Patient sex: M
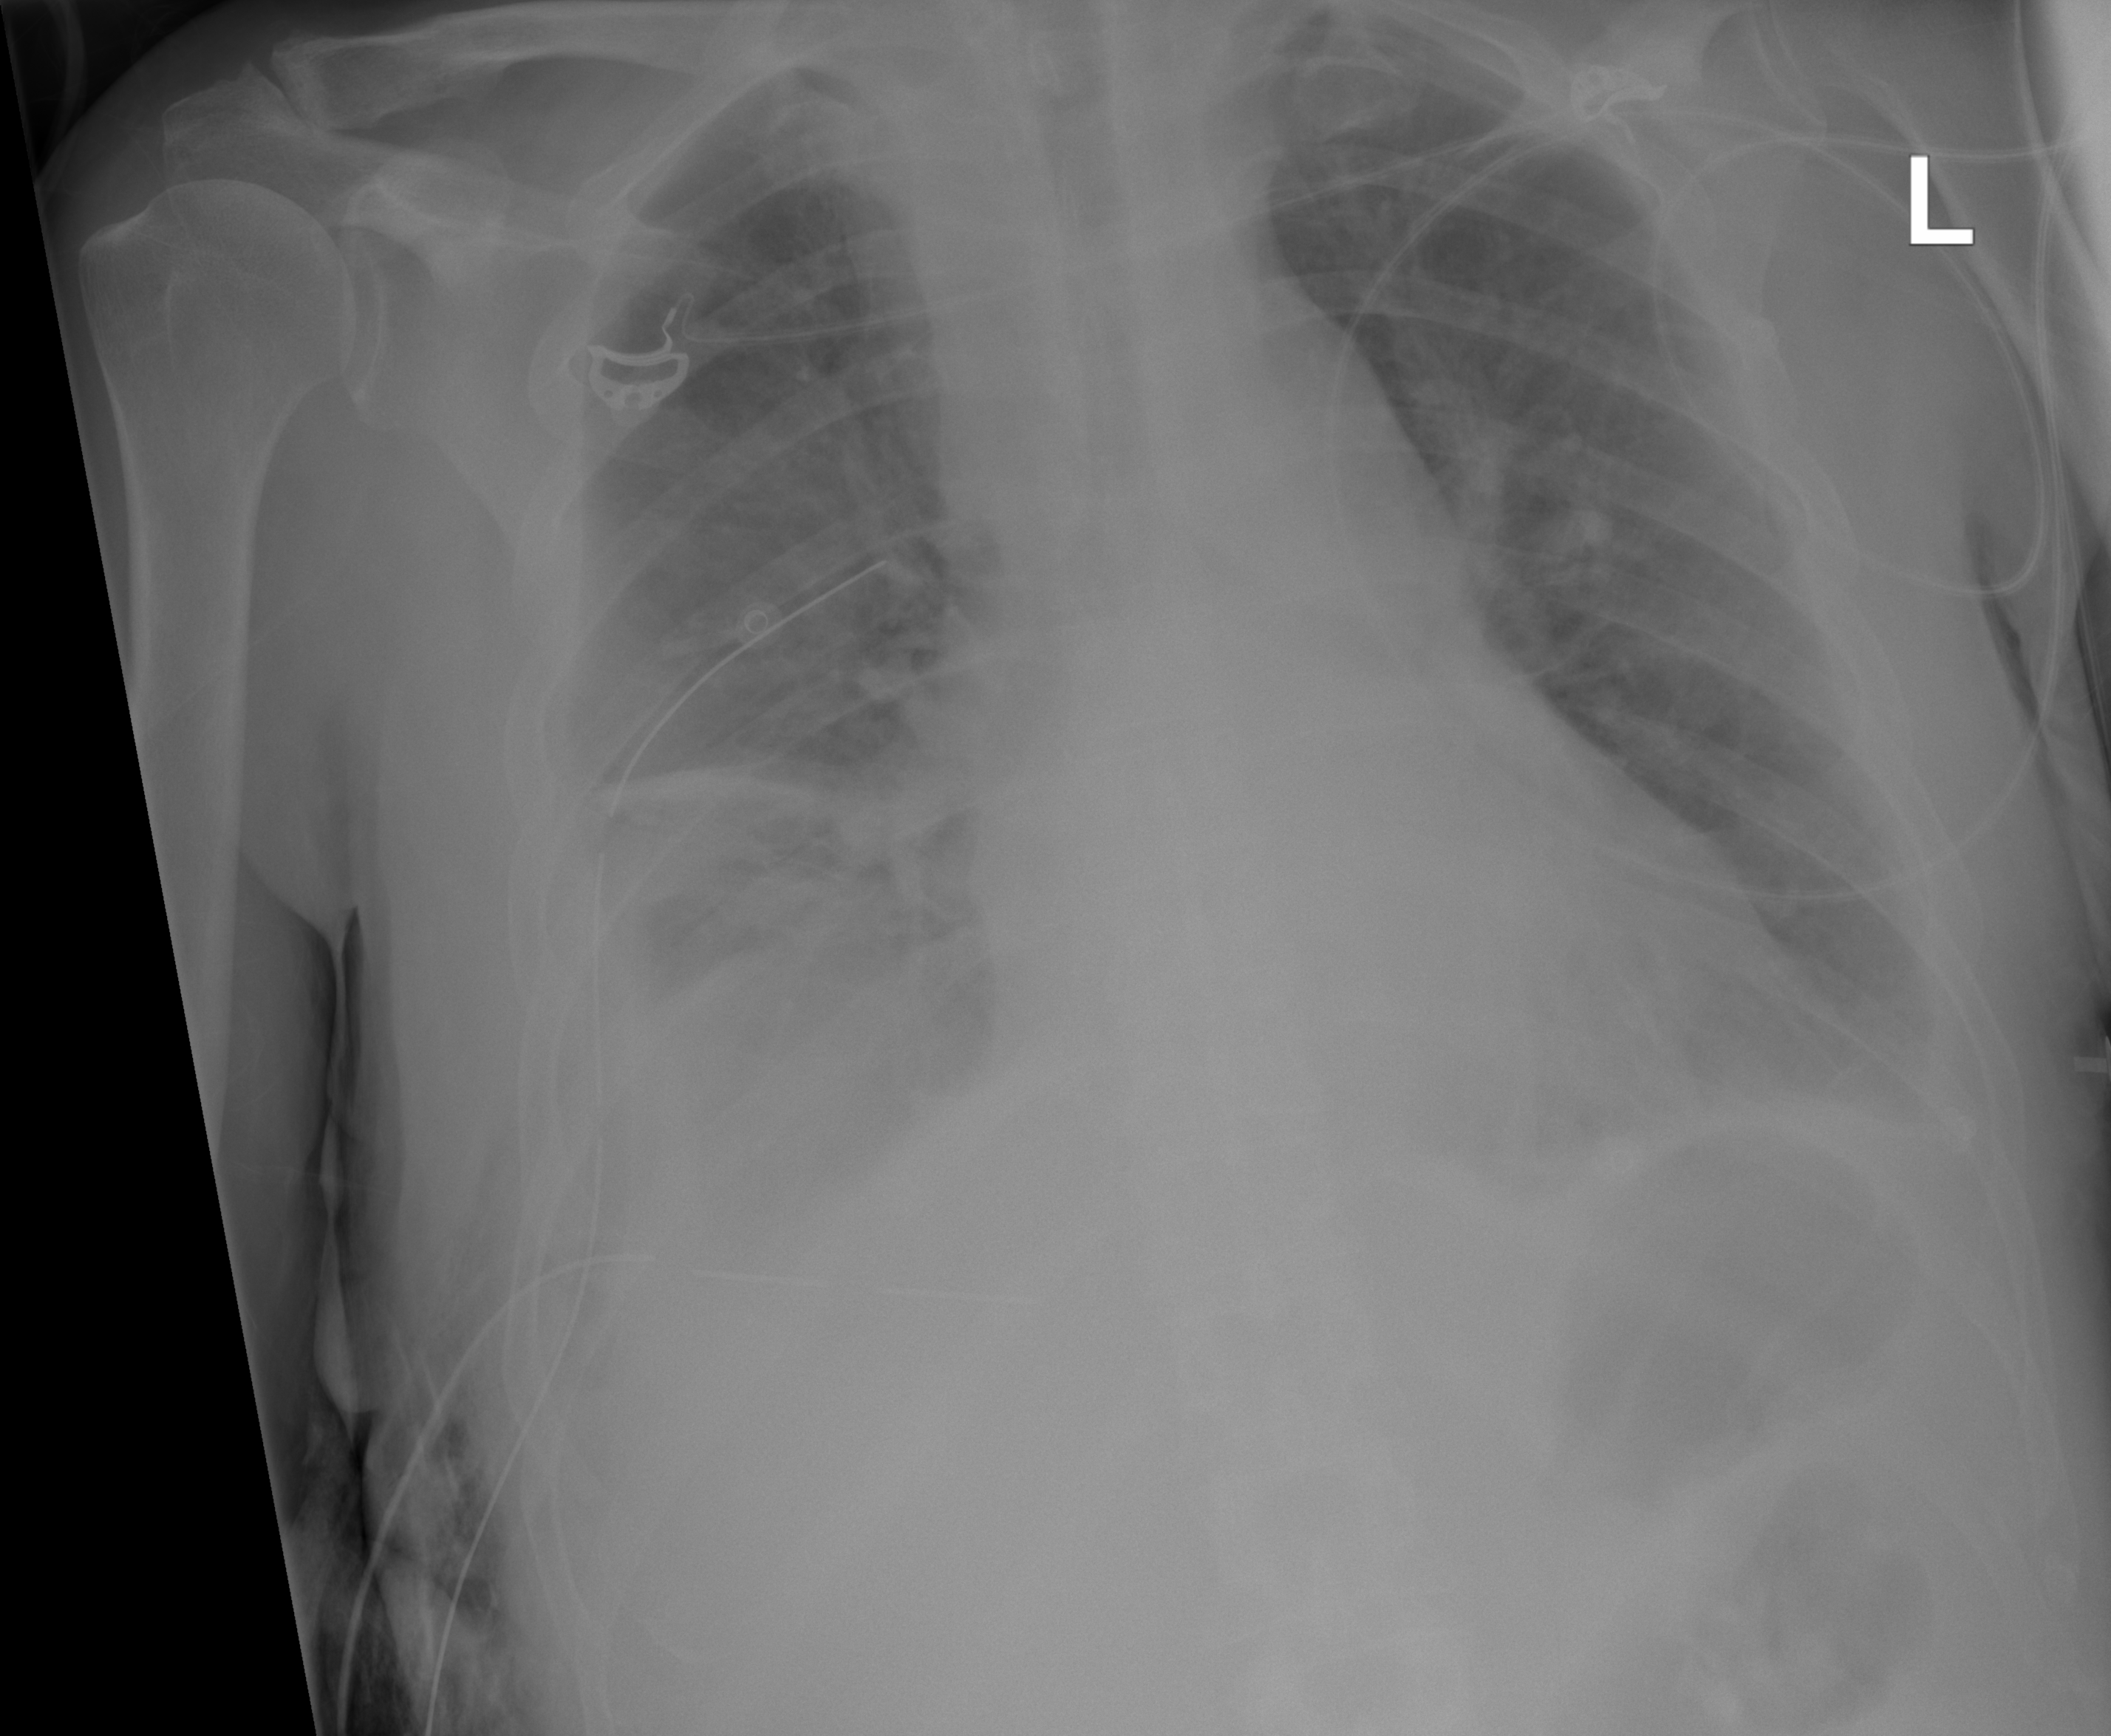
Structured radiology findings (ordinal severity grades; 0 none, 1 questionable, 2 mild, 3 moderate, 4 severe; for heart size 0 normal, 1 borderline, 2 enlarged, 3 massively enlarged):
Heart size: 0
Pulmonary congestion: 0
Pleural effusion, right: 3
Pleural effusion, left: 2
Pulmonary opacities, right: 0
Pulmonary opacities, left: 0
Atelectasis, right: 3
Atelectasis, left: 2